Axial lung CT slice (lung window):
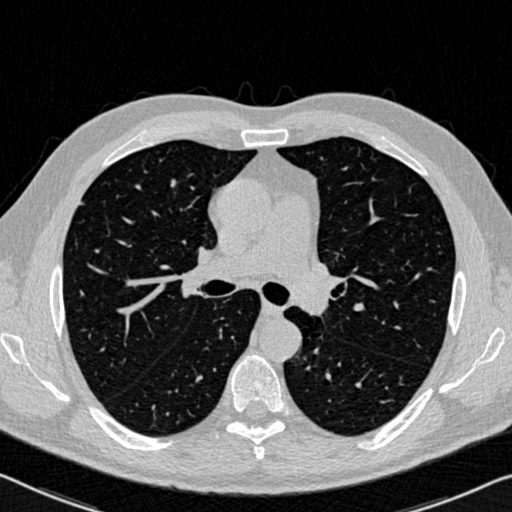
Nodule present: no